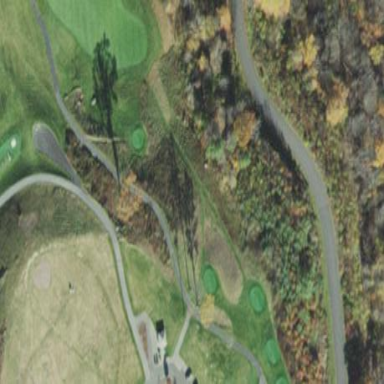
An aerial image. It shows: Rough area in golf course.